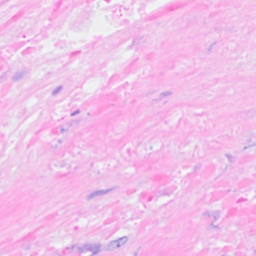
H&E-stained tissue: Breast